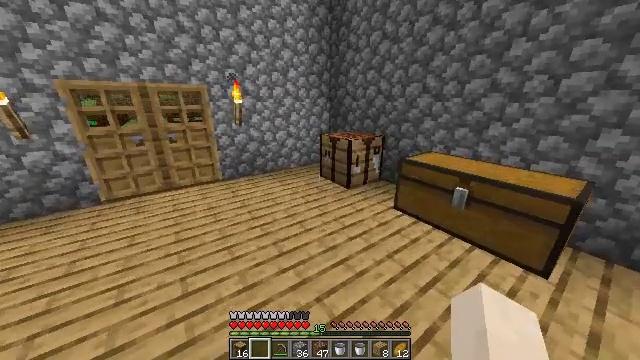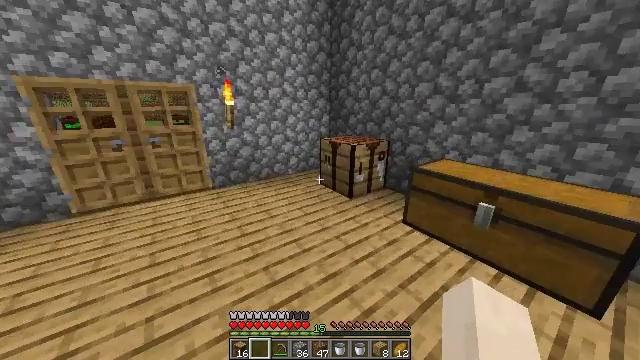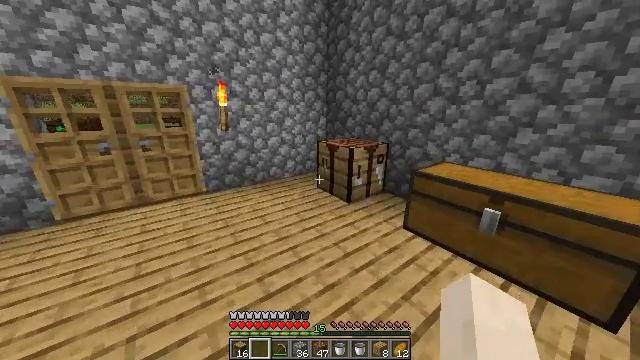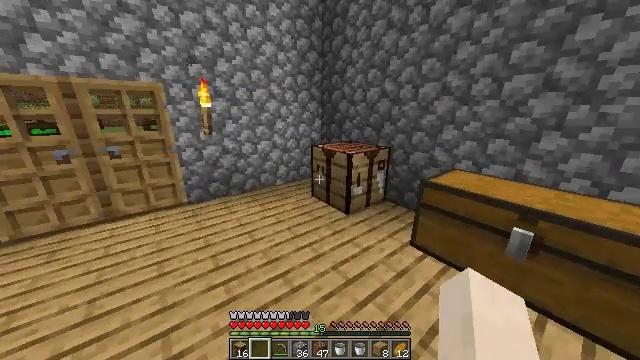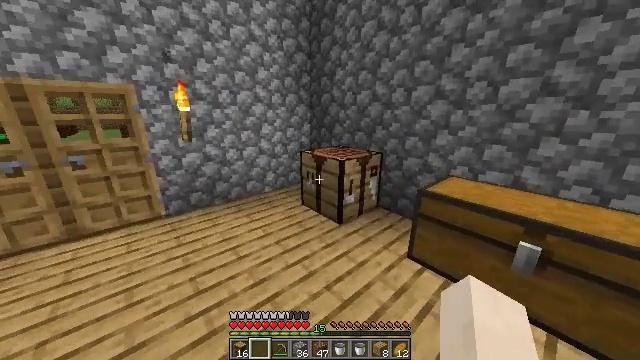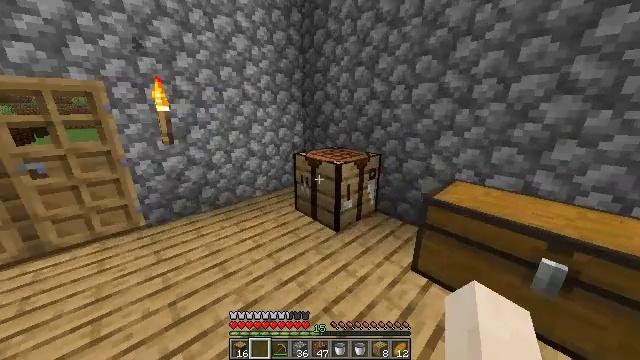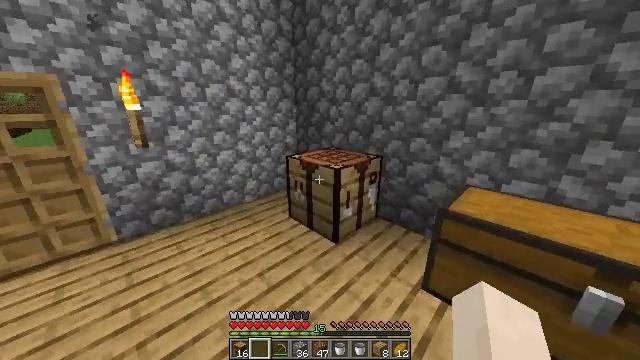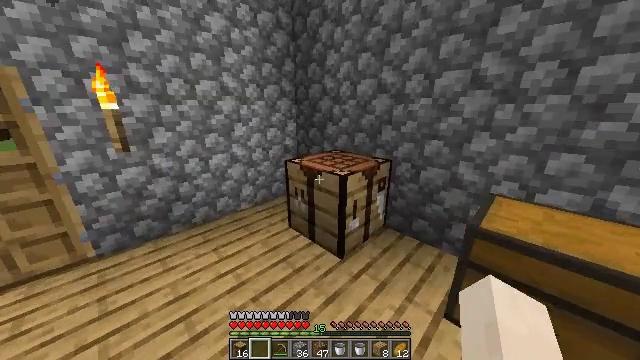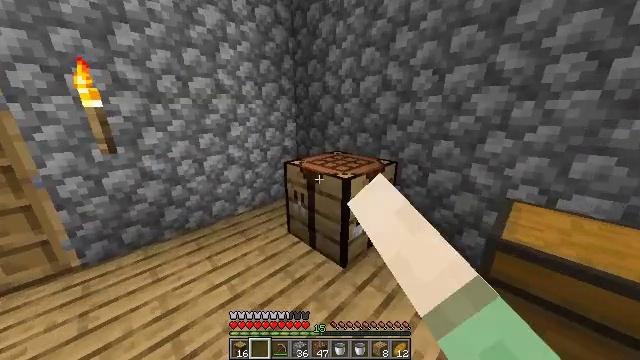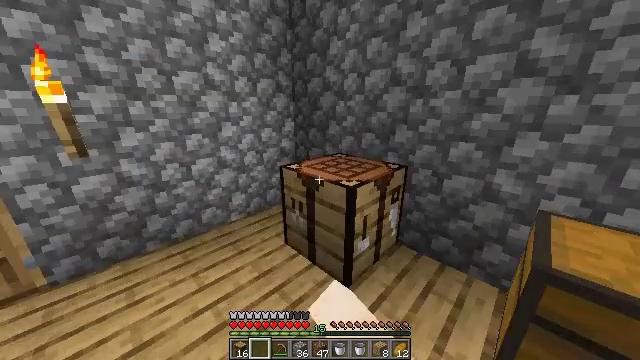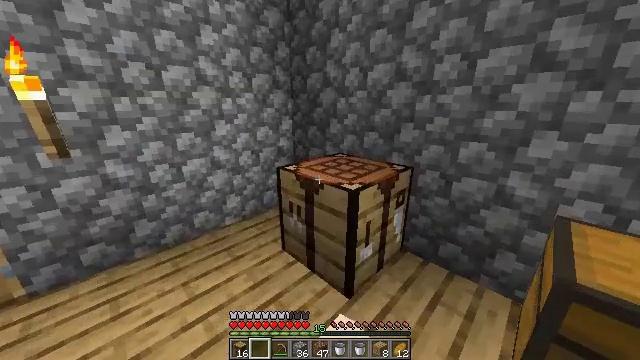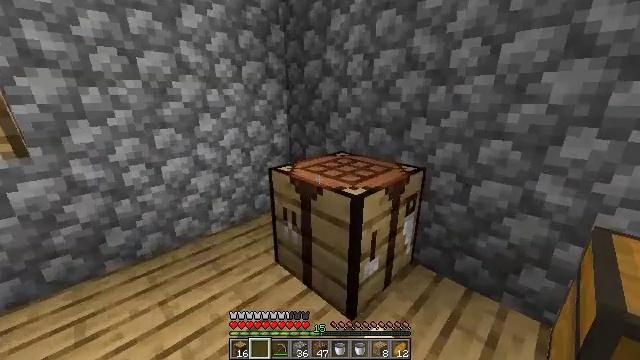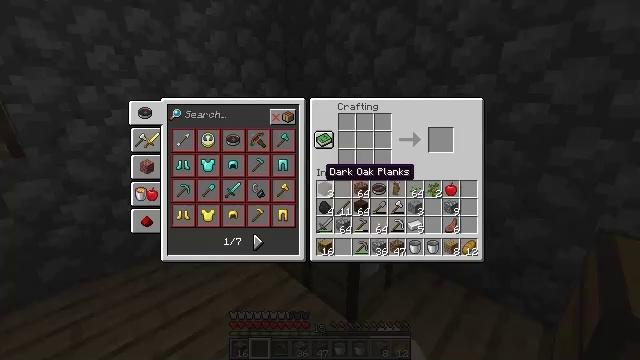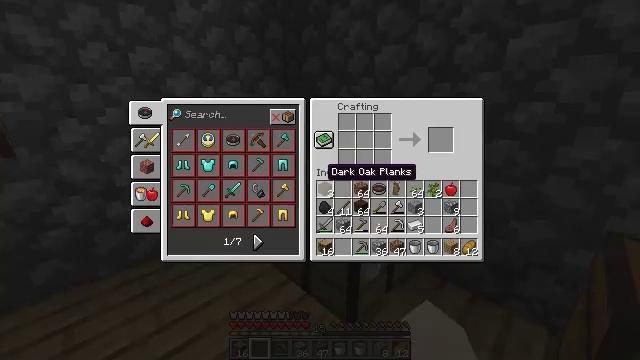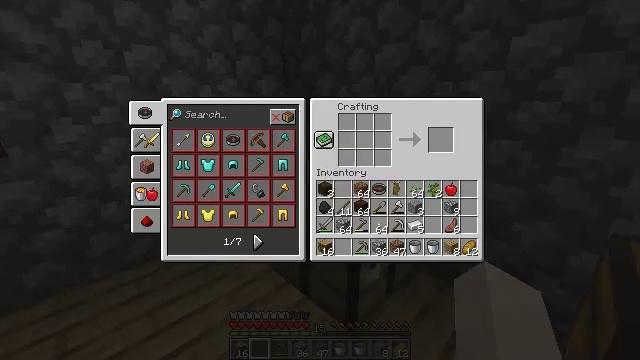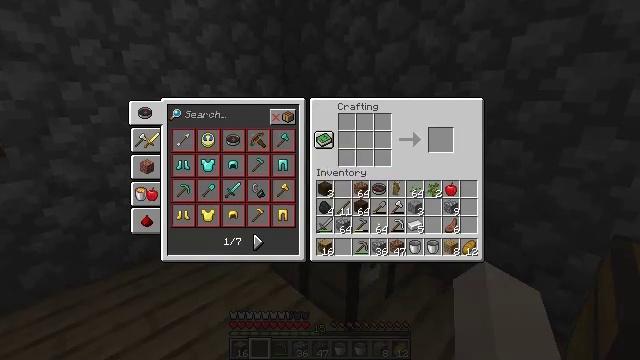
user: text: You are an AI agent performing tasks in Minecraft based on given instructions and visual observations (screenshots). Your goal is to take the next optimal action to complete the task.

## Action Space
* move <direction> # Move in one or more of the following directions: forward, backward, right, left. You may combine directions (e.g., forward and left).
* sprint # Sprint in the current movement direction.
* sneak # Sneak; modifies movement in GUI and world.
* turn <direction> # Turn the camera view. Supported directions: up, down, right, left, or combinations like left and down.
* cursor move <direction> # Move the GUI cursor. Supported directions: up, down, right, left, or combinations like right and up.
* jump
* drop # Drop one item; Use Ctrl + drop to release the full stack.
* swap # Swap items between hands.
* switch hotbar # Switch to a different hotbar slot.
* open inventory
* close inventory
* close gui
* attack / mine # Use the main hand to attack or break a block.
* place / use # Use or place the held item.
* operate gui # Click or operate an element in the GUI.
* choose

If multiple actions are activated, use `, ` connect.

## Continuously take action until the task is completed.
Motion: motion action
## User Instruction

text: Transform cobblestone into a cobblestone wall at the crafting table.
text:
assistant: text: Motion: move forward
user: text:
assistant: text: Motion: move forward
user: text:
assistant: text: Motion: move forward, turn right
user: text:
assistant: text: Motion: move forward, turn right
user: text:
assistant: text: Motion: move forward, turn right
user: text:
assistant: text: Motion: move forward, turn right
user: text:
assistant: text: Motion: move forward, use / place
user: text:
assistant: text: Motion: move forward, use / place
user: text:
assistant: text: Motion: use / place
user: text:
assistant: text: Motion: no_op
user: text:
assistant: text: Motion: no_op
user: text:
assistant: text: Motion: open gui
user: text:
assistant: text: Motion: no_op
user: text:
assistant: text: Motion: no_op
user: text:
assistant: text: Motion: cursor move left
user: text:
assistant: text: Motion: cursor move left and up
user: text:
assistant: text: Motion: cursor move left
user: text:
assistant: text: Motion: cursor move left
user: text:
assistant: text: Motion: cursor move left
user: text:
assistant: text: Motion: no_op
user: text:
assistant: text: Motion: no_op
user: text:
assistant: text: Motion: cursor move up
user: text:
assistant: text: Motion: cursor move up
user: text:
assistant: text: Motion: no_op
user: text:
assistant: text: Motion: no_op
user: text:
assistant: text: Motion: no_op
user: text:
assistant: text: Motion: no_op
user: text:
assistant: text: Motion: no_op
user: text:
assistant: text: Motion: cursor move right and down
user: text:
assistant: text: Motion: cursor move right and down